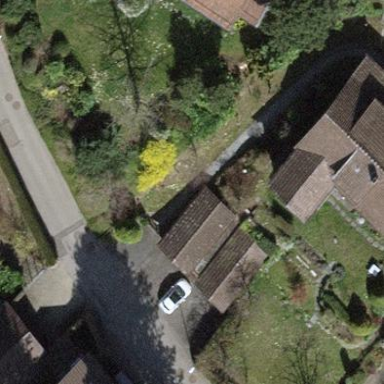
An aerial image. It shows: Garage.